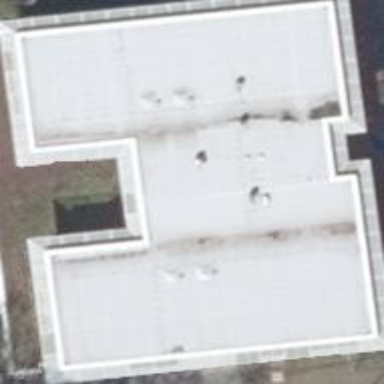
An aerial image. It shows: Commercial building.